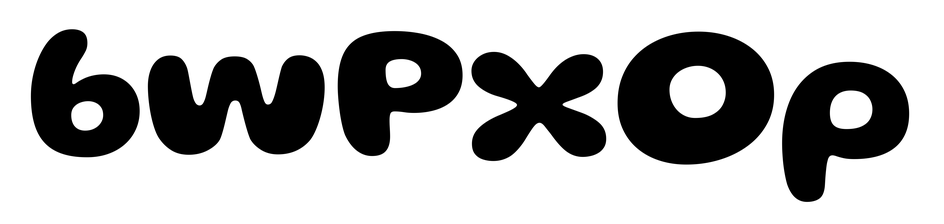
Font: Gluten_Bold